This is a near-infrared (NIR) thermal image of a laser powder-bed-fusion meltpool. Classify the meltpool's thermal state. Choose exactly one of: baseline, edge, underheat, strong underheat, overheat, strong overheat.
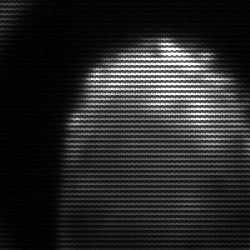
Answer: edge